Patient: sex F, age 33
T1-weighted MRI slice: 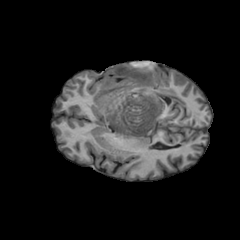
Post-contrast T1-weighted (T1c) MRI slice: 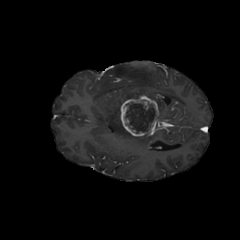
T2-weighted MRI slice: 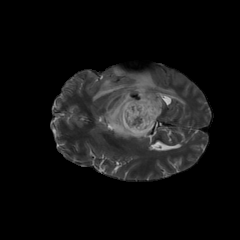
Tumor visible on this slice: yes
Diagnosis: Glioblastoma, IDH-wildtype
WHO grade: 4